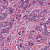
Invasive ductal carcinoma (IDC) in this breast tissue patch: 1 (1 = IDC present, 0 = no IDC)